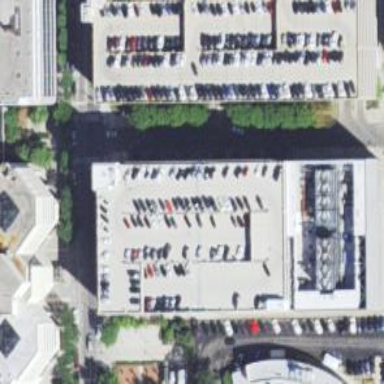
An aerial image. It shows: Multi-storey parking building.